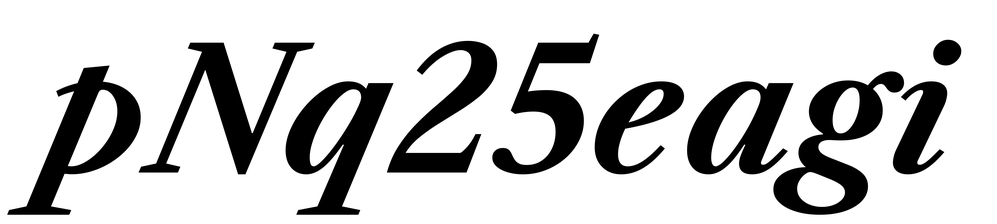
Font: LibreCaslonText-Italic_Bold_Italic